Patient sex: M
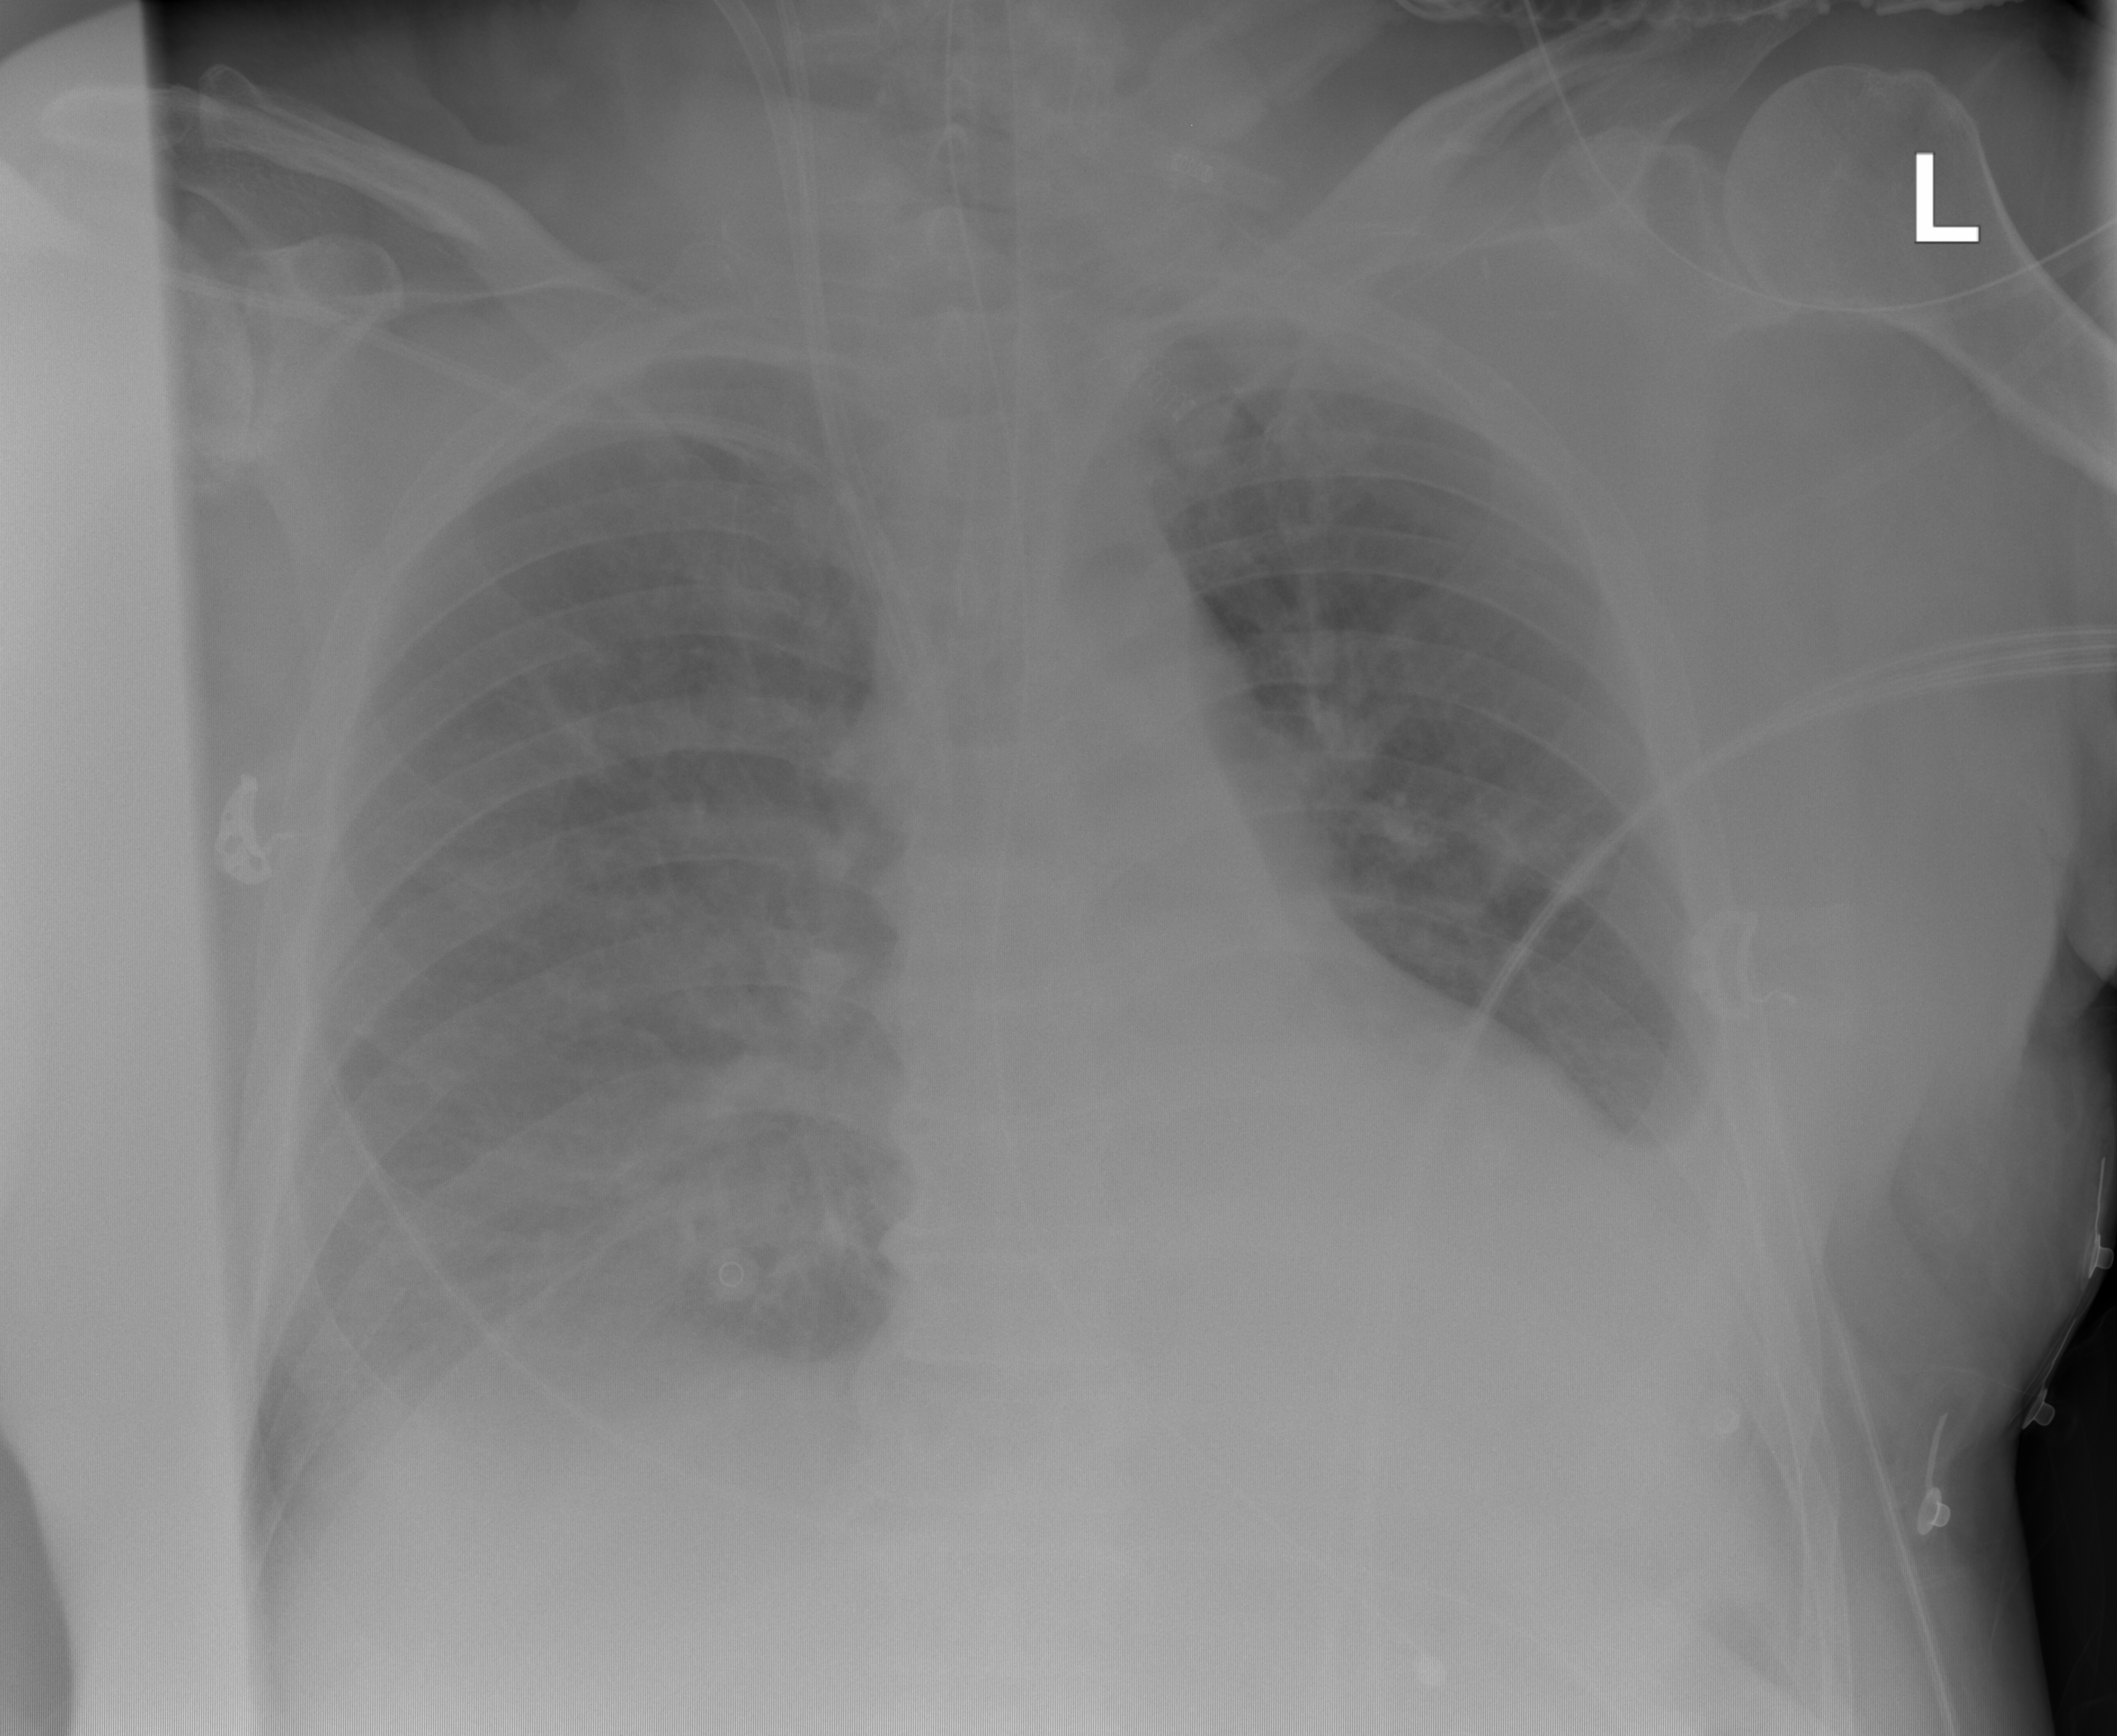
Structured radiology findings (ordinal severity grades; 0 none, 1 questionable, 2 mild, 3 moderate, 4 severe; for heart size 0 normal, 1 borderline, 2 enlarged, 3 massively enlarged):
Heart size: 0
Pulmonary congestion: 2
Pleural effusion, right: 2
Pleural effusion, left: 2
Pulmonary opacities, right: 0
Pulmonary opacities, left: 0
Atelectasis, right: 2
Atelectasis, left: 2